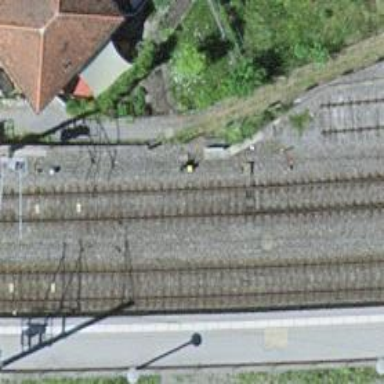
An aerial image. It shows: Railway switch.